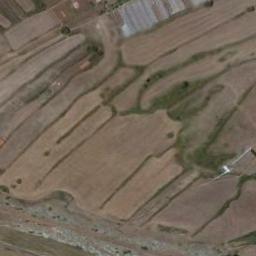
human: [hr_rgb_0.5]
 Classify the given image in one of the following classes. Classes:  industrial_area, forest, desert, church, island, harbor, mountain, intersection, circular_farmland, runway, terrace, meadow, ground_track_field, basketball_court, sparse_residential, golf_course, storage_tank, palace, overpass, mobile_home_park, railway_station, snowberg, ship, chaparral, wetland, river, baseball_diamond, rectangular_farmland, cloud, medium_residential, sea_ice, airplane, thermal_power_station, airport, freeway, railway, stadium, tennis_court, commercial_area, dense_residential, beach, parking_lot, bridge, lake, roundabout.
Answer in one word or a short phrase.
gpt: terrace